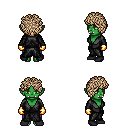
a pixel art fantasy rpg character, female body template, orc, green skin, gray robe, magenta pants, white blonde curly afro hairstyle, gold gloves, black shoes, four views (front, back, left, right), 2x2 character sprite sheet, small pixel art, hard edges, no anti-aliasing